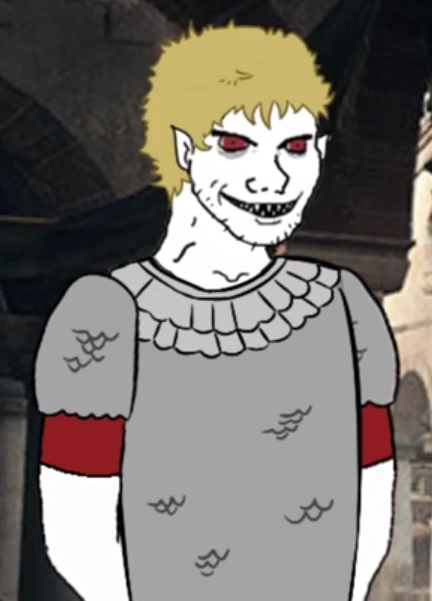
Label: 5_Wojak_with_Background